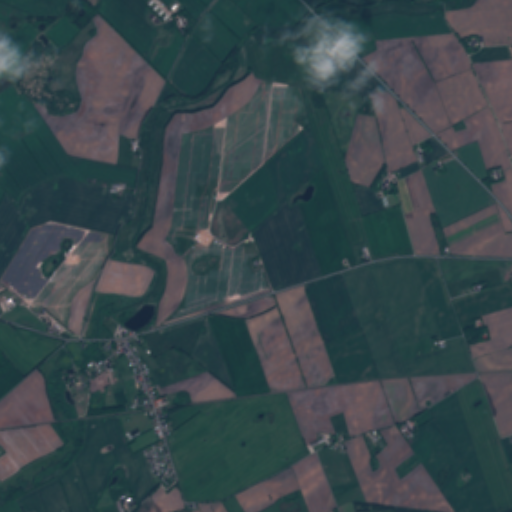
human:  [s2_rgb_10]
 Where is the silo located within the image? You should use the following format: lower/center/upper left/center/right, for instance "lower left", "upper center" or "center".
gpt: The silo is located in the lower right of the image.
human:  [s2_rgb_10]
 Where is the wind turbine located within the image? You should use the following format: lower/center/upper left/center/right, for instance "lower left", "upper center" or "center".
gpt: The wind turbine is located in the center of the image.
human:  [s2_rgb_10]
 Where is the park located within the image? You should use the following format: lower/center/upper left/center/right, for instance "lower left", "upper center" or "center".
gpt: There is no park in the image.